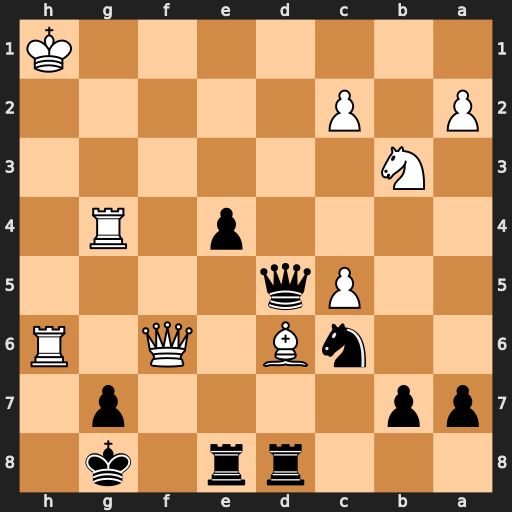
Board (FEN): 3rr1k1/pp4p1/2nB1Q1R/2Pq4/4p1R1/1N6/P1P5/7K
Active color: b
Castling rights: -
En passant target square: -
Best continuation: Qd1+ Rg1 Qxg1+ Kxg1 gxf6